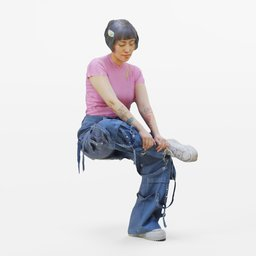
Label: people